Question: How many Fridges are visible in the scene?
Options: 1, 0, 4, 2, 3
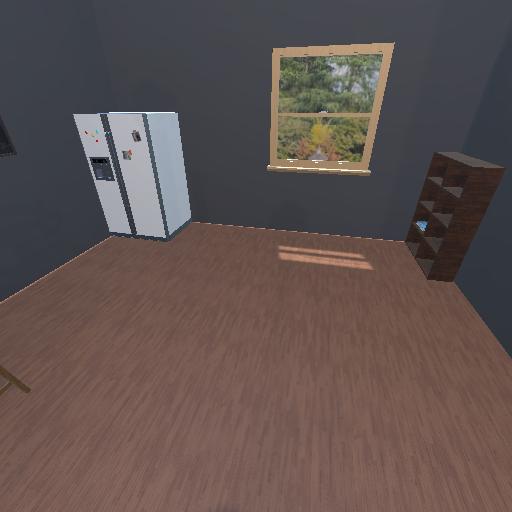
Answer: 1